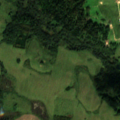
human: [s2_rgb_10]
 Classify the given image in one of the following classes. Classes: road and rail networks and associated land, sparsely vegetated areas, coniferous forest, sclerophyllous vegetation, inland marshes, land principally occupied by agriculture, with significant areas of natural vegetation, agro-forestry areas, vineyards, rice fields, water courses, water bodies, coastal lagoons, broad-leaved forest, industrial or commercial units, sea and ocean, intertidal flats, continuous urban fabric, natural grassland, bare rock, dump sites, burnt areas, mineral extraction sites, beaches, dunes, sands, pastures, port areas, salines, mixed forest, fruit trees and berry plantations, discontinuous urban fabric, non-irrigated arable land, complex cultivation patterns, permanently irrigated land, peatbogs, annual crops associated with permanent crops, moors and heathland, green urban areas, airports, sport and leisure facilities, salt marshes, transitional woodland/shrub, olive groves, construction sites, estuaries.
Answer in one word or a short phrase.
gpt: non-irrigated arable land, complex cultivation patterns, broad-leaved forest, mixed forest